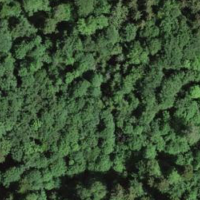
EUNIS habitat code: 41
Species observed at this site:
Neottia nidus-avis